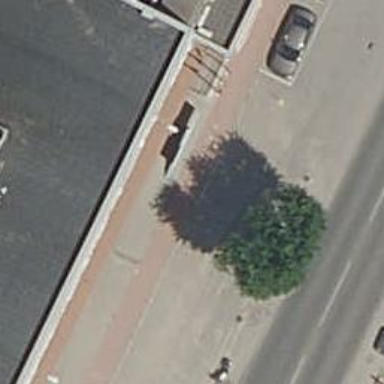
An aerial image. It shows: Bus stop with platform for public transport.